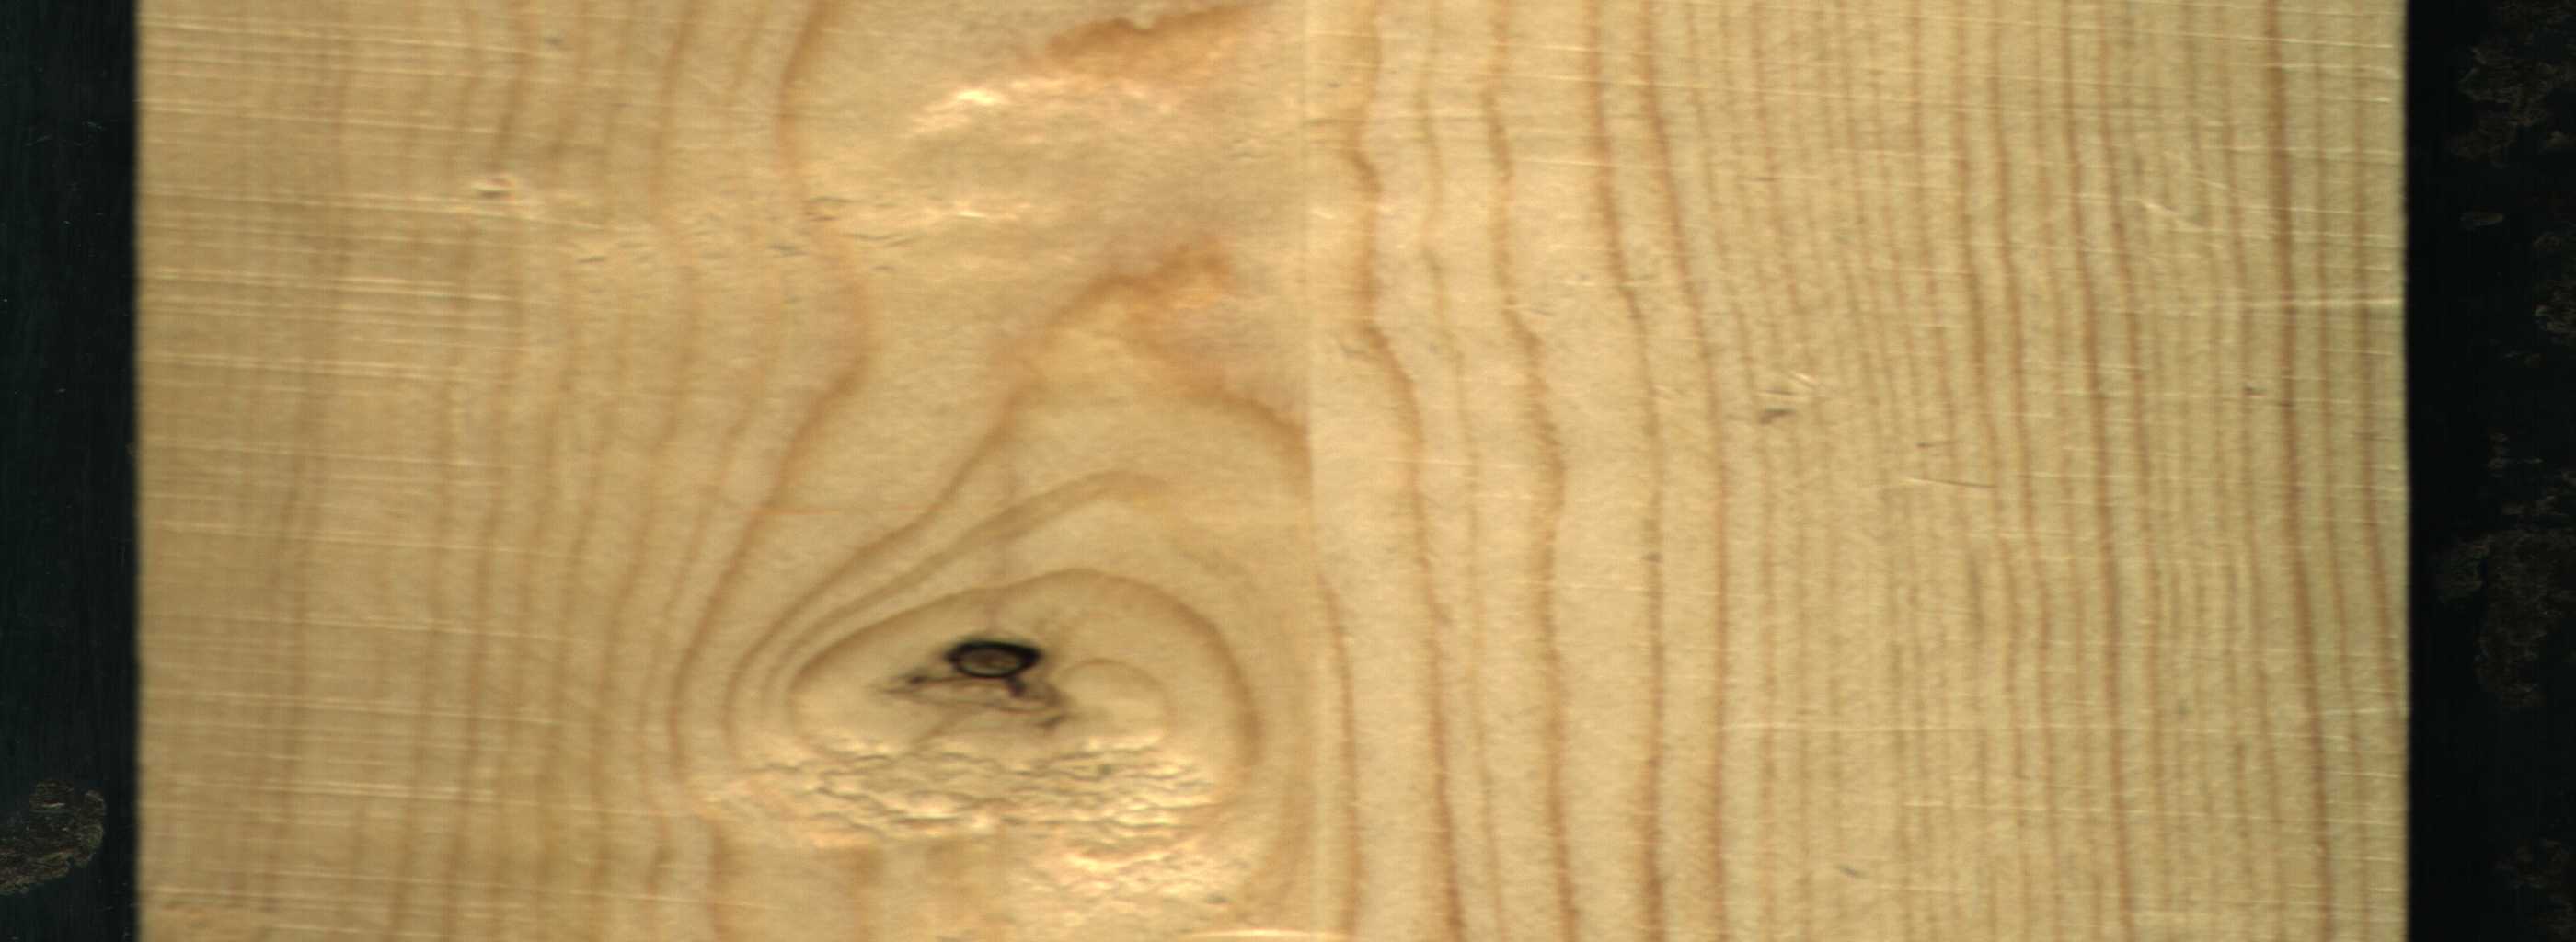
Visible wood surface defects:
Dead_Knot